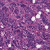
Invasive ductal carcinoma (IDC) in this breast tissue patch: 1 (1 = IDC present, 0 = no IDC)